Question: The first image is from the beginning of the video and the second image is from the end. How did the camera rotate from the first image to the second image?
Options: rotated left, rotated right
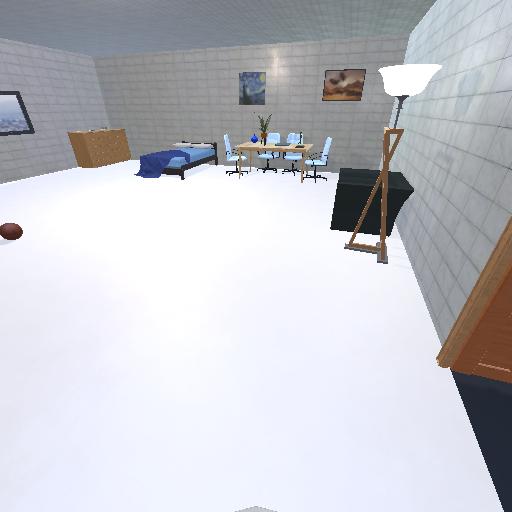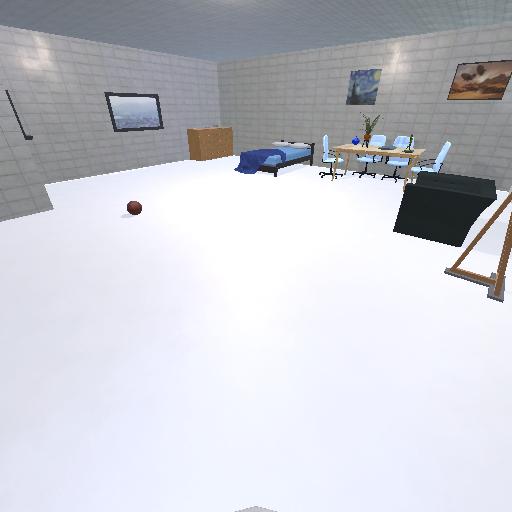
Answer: rotated left